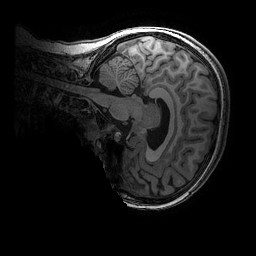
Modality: T1w
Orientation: sagittal
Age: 11
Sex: female
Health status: ill
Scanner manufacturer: ge
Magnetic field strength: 3 T
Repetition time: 0.007664 s
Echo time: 0.00342 s